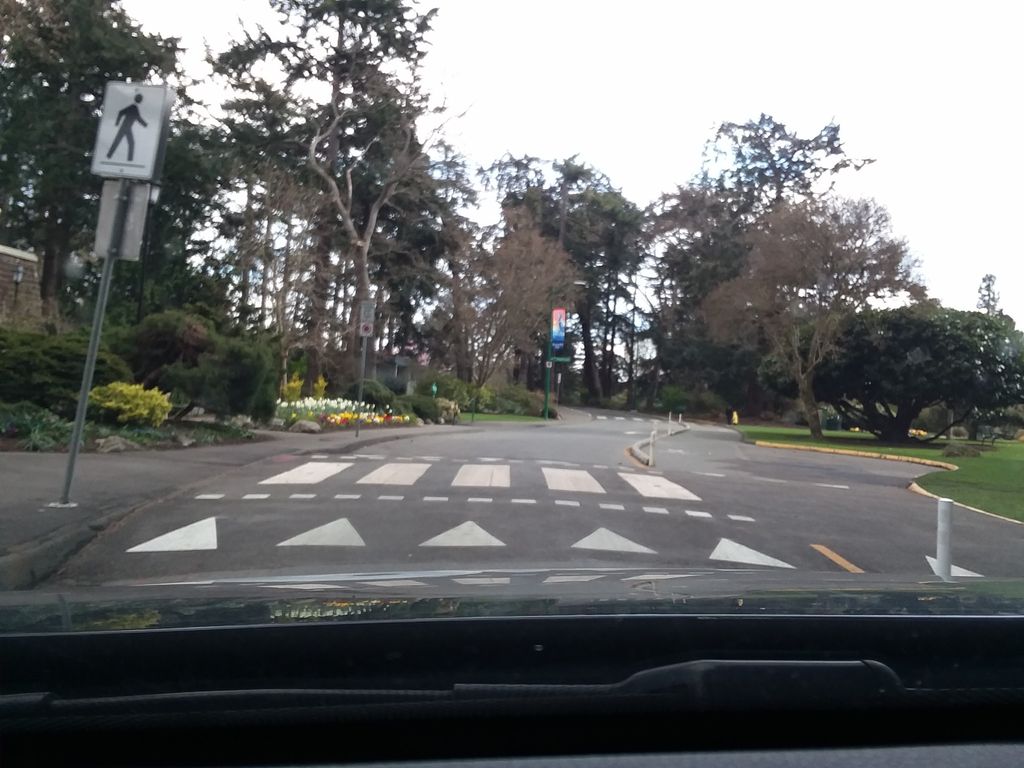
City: victoria